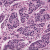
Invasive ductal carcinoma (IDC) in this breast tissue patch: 1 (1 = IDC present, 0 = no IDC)